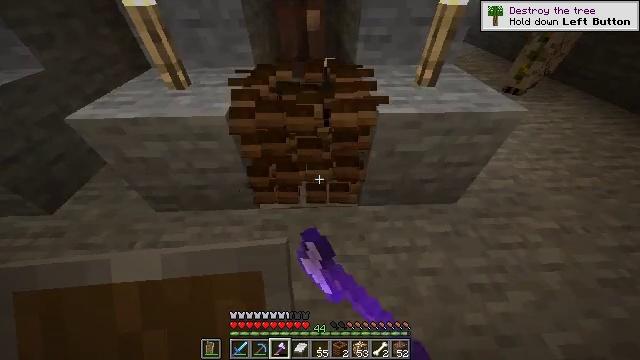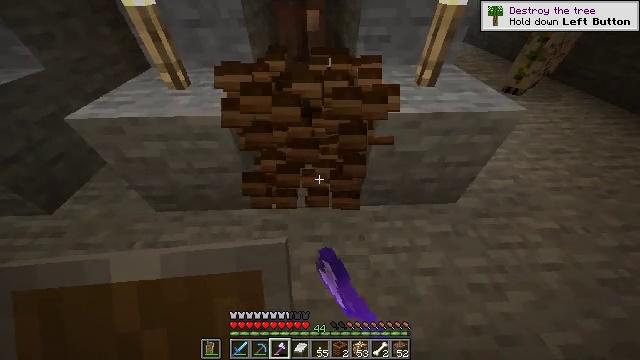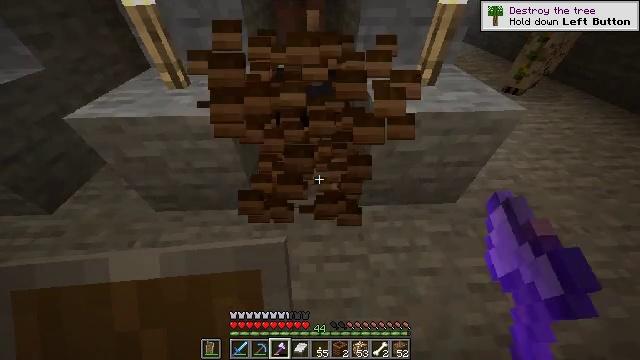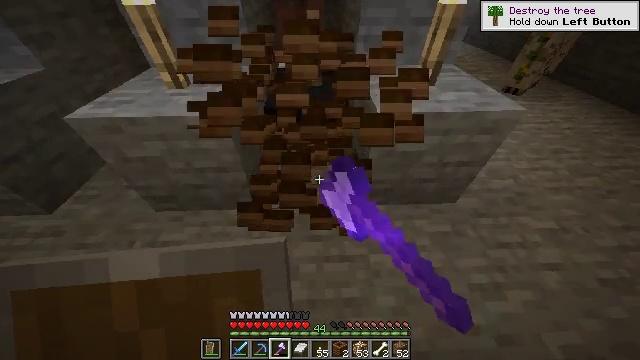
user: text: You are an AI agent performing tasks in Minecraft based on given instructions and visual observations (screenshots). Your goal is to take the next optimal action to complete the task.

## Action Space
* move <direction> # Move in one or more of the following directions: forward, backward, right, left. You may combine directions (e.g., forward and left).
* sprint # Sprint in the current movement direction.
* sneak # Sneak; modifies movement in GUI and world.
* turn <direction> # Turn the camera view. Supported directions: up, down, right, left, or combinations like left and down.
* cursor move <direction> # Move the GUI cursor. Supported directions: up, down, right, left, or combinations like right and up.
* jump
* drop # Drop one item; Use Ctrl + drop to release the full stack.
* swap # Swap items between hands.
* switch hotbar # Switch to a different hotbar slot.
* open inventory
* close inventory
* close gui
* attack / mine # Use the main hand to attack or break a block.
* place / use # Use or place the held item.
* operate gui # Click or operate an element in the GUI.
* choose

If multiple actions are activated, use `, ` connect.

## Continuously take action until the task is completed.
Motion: motion action
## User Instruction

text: Collect the composter for reuse.
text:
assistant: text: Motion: attack / mine
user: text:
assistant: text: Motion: attack / mine
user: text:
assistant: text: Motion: attack / mine
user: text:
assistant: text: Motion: attack / mine